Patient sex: M
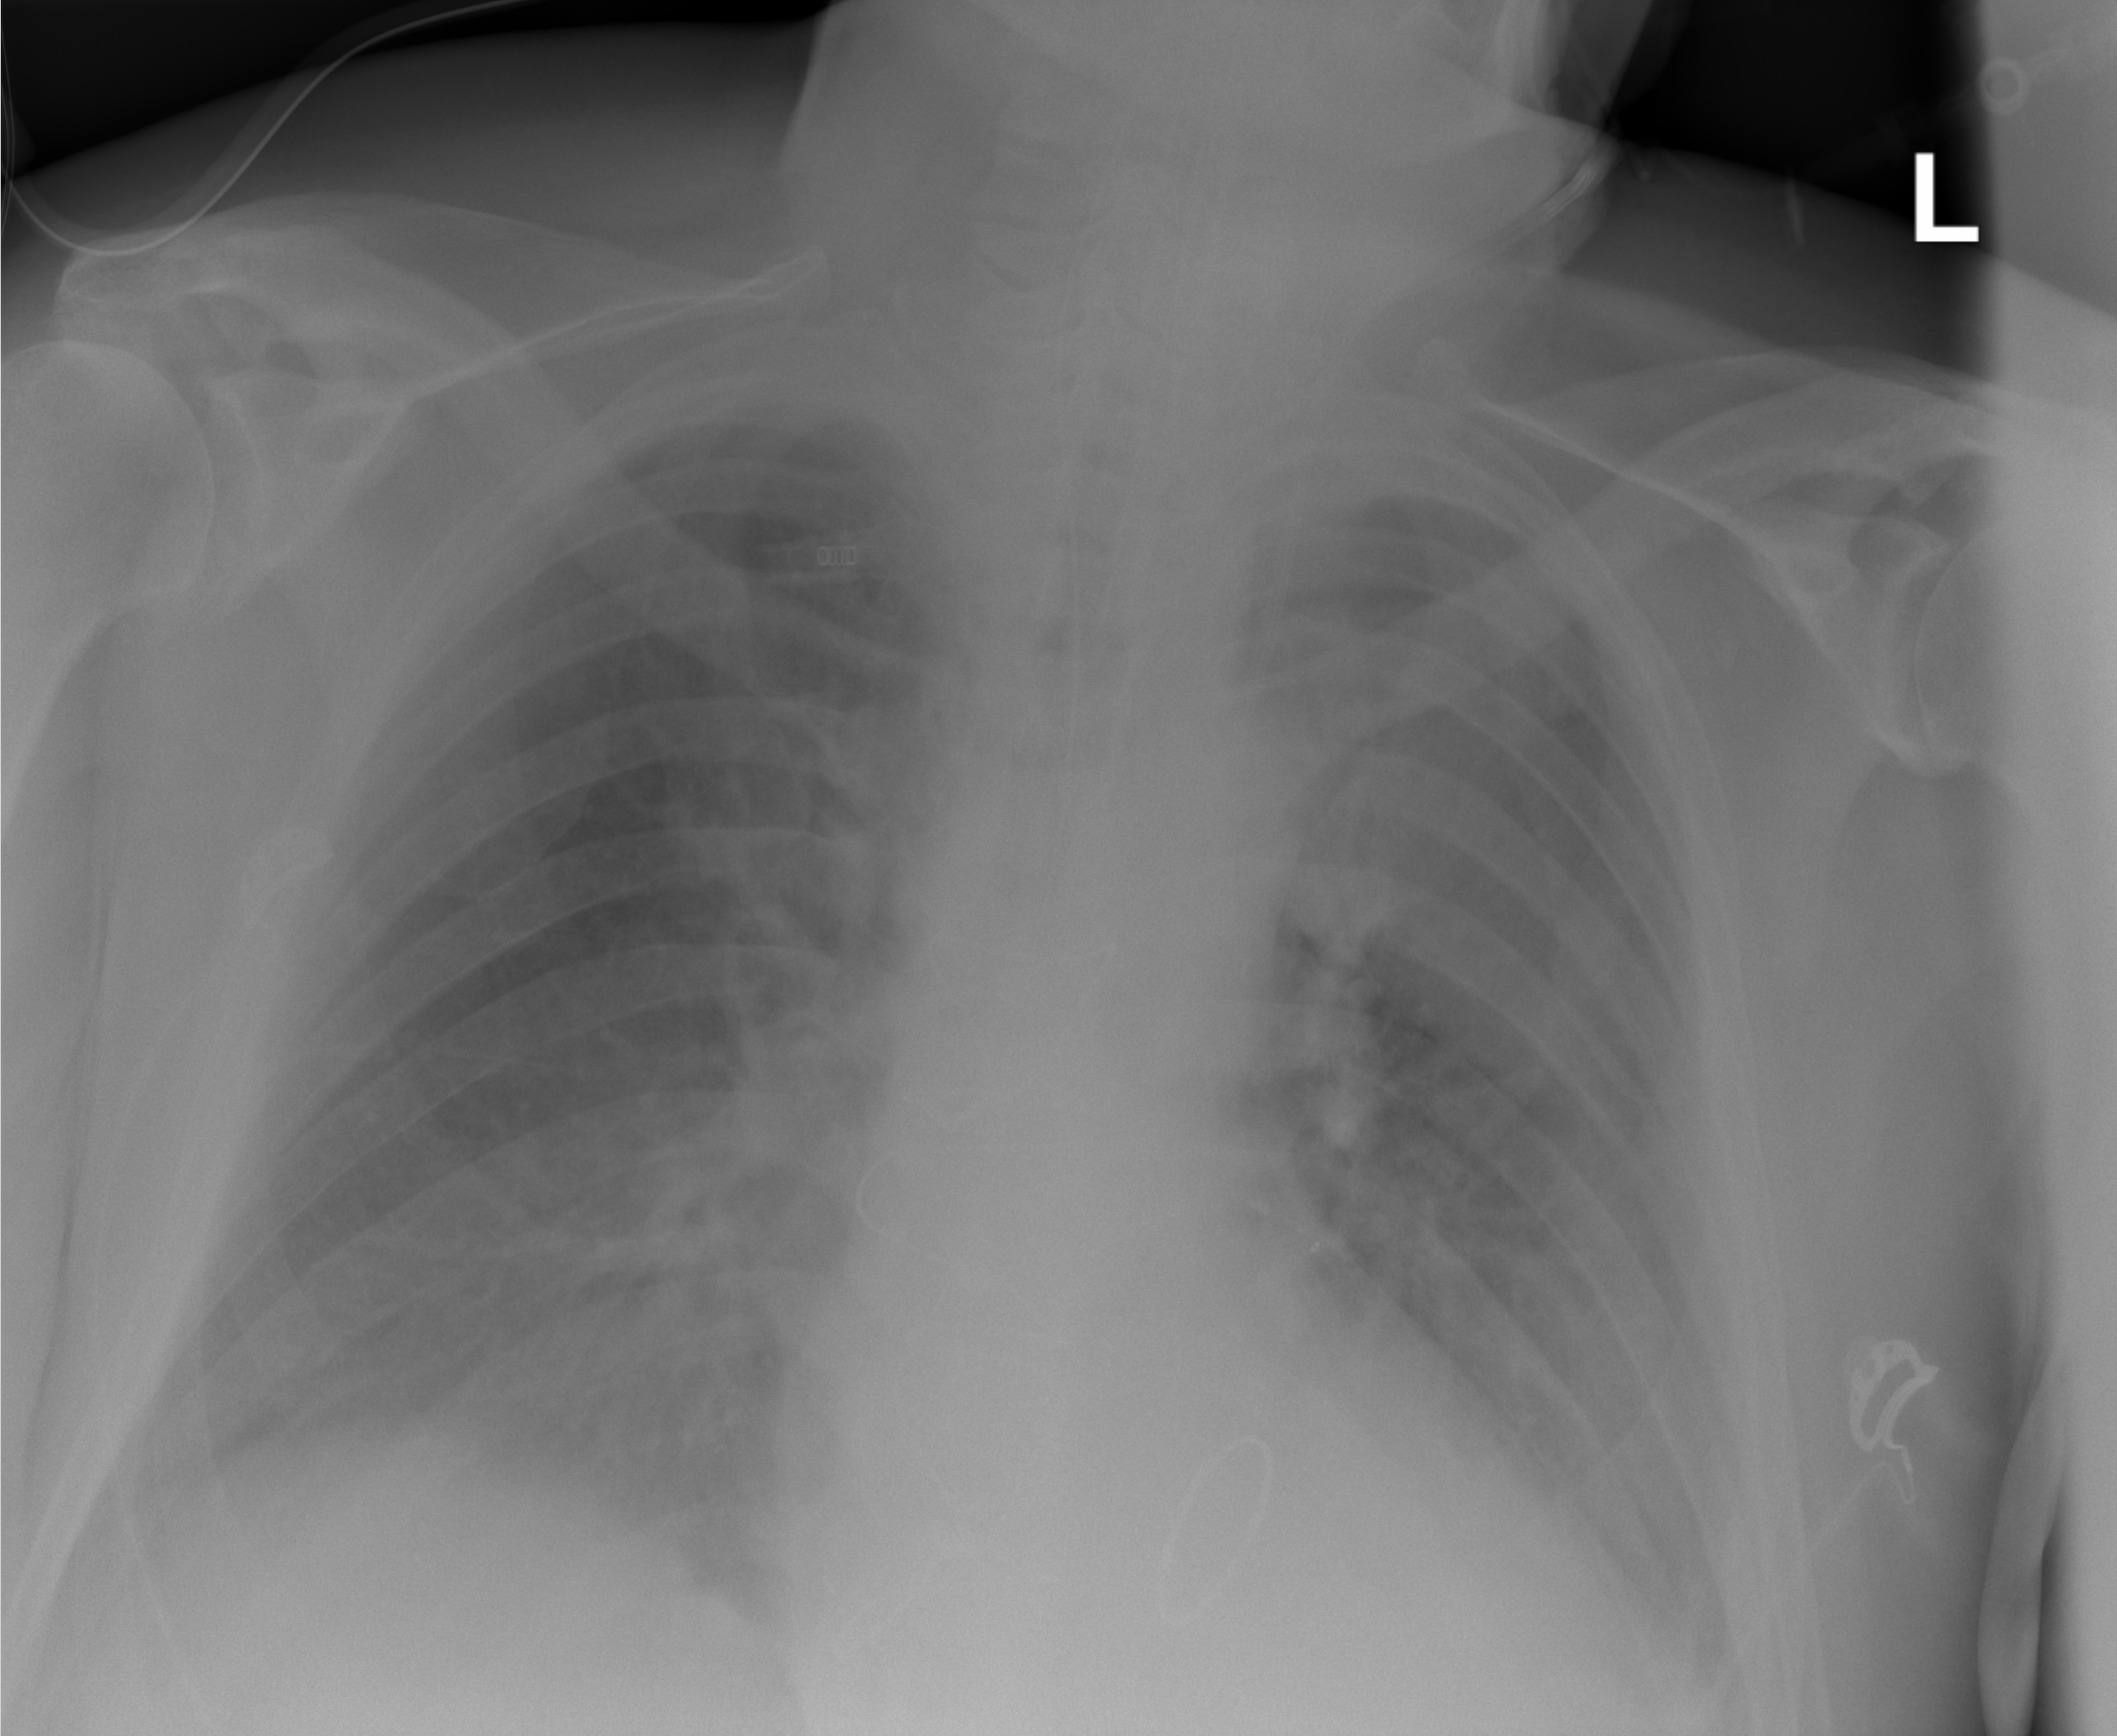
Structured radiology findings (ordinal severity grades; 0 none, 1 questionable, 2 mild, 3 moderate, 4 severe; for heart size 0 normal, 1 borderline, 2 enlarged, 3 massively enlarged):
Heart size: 1
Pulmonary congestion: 2
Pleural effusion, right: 2
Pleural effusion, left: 2
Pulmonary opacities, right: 1
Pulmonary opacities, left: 2
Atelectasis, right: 2
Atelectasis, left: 2